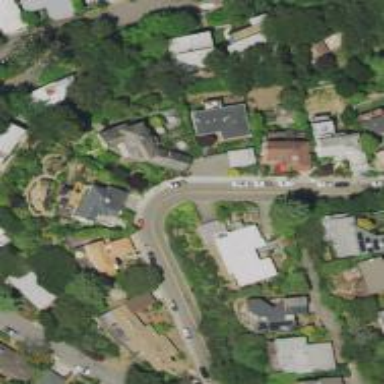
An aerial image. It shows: Residential road with asphalt surface. Sidewalk is present on the left side.